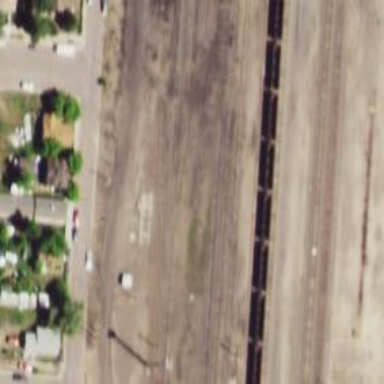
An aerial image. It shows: Railway siding with rails.